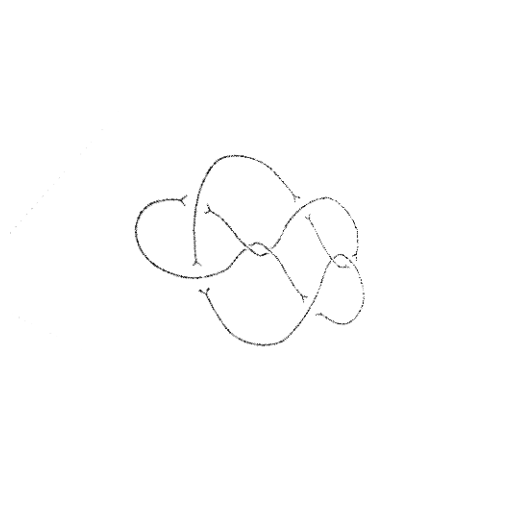
Crossing number: 8